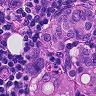
Metastatic tissue present: yes